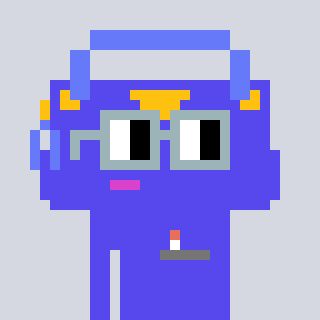
a pixel art character with square dark gray glasses, a bag-shaped head and a computerblue-colored body on a cool background